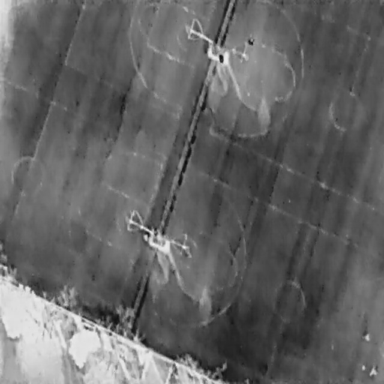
There are two People in the infrared image.